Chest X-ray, PA view. Patient: 64 years old, sex F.
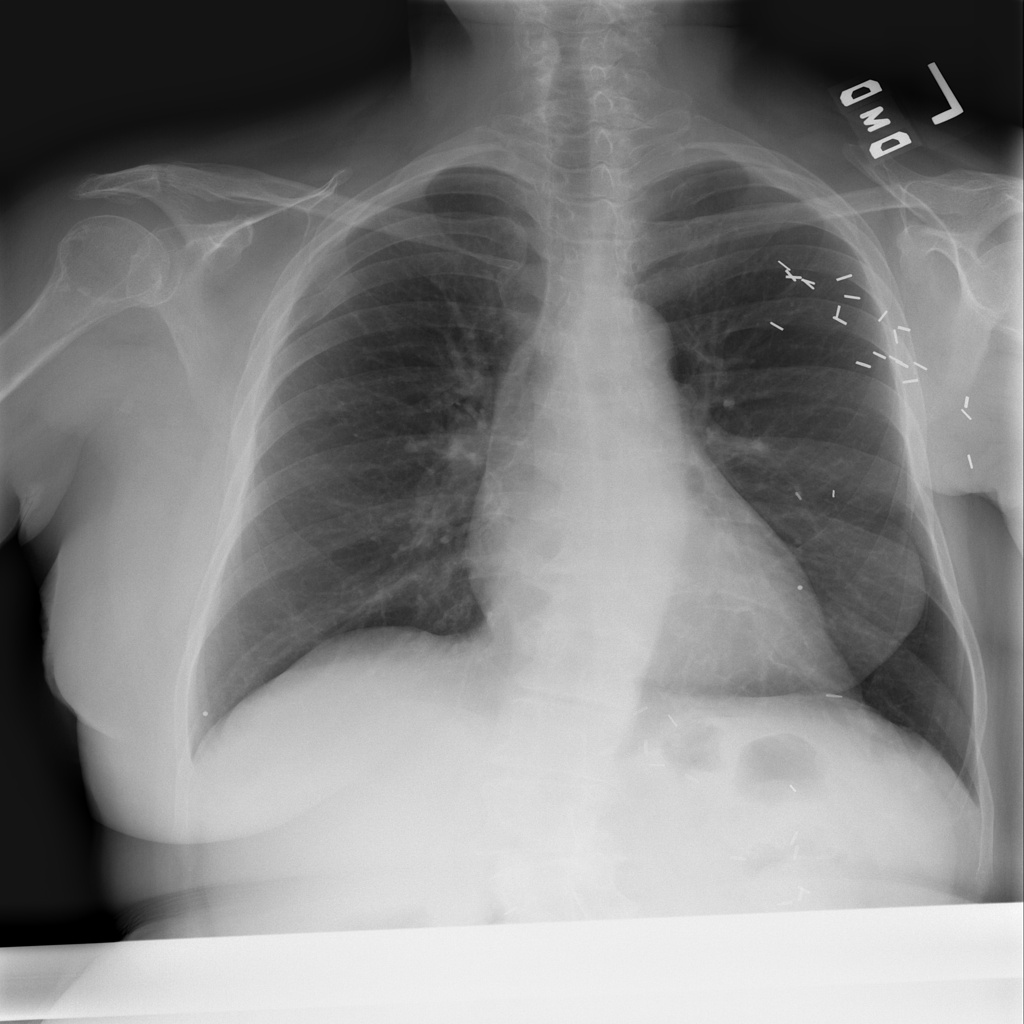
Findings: No Finding